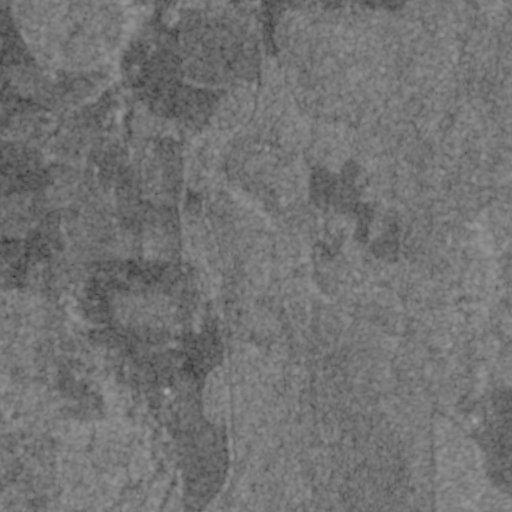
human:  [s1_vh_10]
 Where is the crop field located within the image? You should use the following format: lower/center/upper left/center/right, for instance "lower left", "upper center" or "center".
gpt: The crop field is located in the upper left of the image.
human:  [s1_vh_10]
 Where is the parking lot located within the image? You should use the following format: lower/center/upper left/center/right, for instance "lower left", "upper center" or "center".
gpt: There is no parking lot in the image.

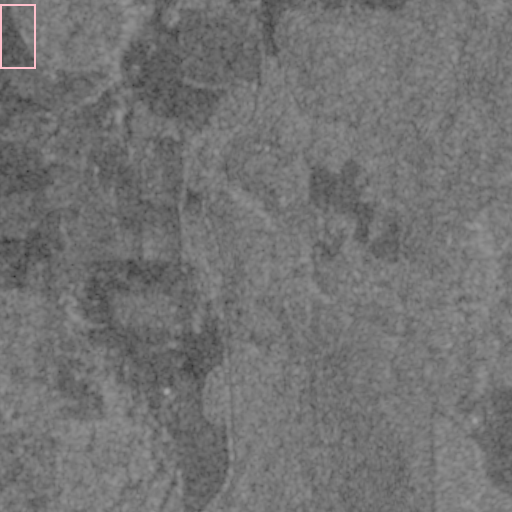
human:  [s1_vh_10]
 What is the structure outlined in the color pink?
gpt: The structure outlined in pink is a crop field.
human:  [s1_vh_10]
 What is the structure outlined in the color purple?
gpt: There is no purple outline.